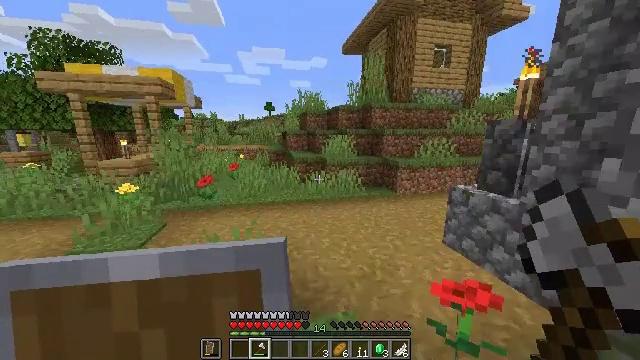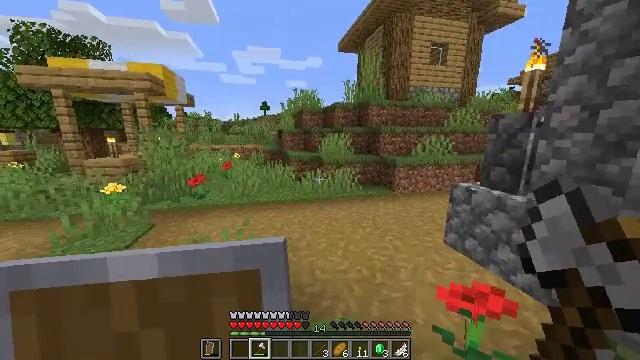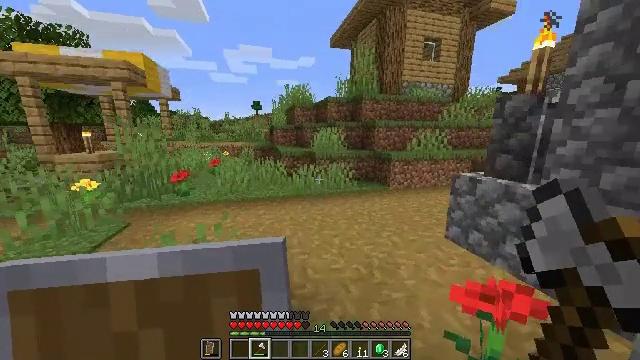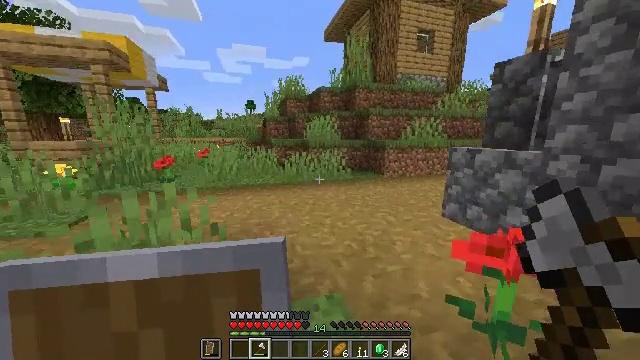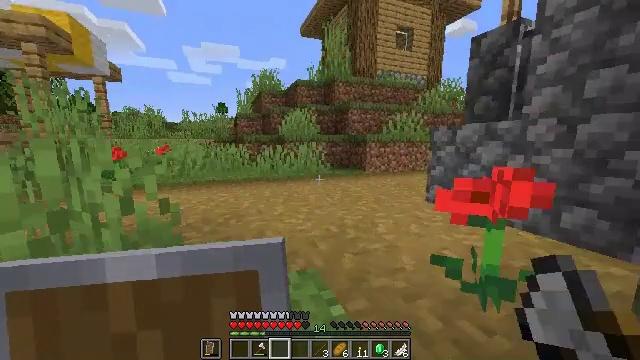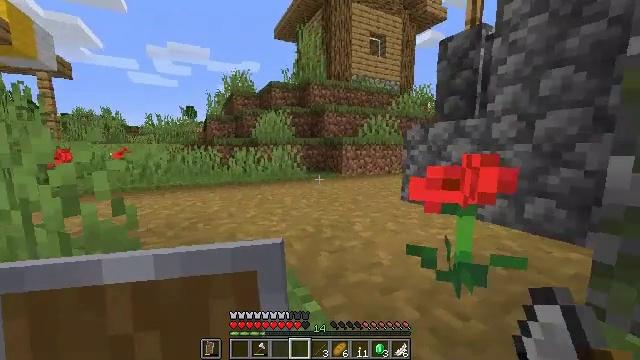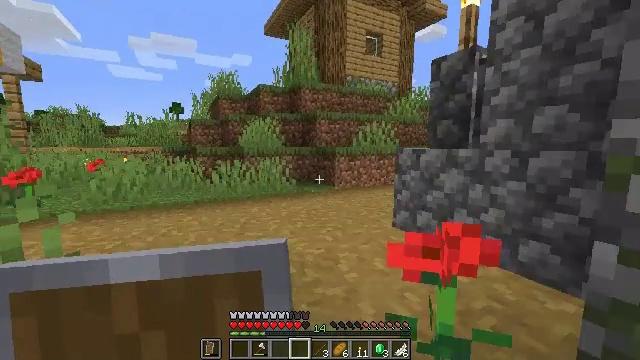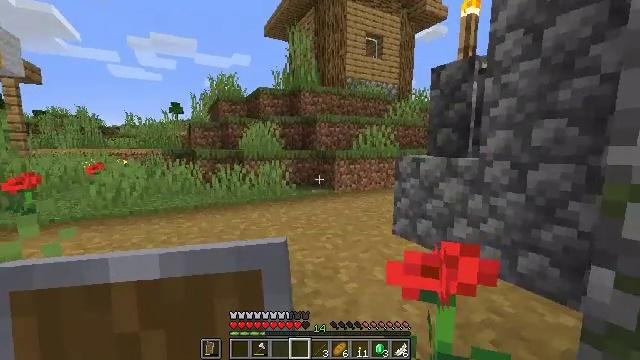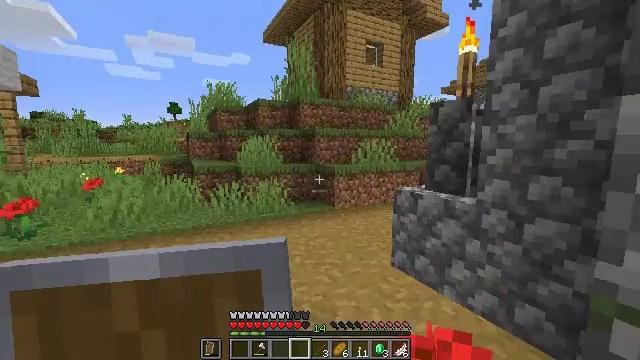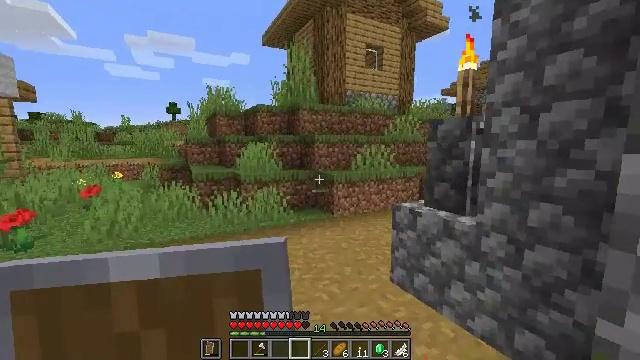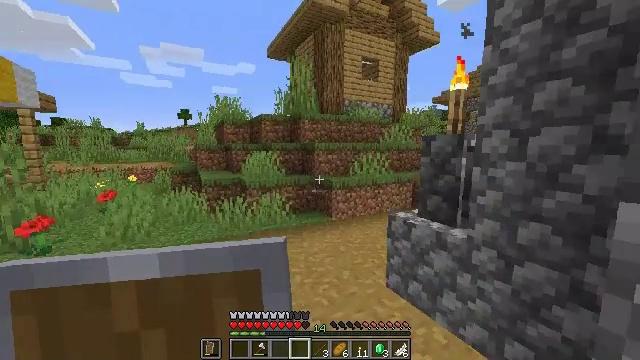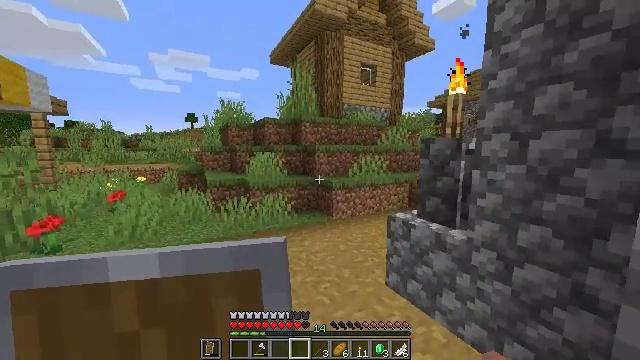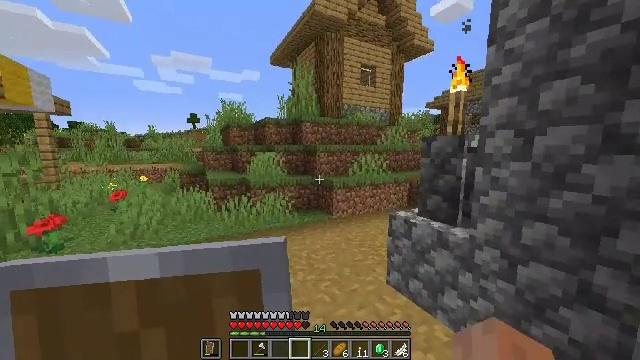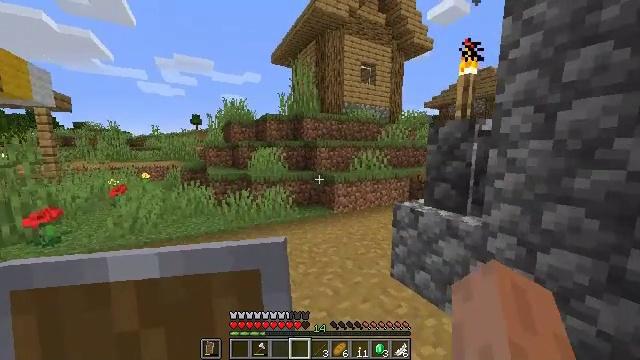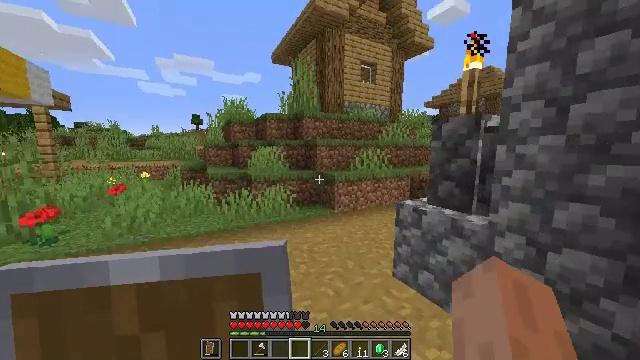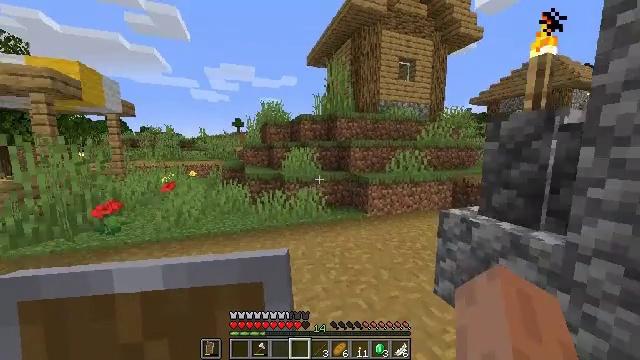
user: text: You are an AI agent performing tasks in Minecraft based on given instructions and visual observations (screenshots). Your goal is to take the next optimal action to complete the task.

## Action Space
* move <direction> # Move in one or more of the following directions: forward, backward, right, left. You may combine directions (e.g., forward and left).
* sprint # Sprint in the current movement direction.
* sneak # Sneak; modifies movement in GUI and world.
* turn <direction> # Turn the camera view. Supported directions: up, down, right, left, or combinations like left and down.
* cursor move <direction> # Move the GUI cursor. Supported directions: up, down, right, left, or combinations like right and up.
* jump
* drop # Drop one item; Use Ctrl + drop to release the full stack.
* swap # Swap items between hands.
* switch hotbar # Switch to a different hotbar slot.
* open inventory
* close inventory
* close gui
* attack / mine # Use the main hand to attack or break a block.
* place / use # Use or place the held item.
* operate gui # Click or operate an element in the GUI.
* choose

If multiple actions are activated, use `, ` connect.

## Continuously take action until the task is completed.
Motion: motion action
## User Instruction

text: Remove the cauldron from its current position.
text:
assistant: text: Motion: move forward, sprint, turn right, jump
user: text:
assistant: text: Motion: move forward, sprint, turn right, jump
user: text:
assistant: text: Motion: move forward, sprint, turn right, jump
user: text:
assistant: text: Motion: move forward, sprint, turn right and up, jump
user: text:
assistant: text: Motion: move forward, sprint, turn right and up, jump
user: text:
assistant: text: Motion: move forward, sprint, jump
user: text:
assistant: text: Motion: move forward and move left, sprint, jump
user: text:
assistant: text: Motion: move forward and move left, sprint, jump
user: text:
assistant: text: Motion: move forward and move left, sprint, jump
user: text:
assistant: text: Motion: move forward and move left, sprint, jump
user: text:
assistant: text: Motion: move forward and move left, sprint, jump
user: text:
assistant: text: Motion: move forward, jump
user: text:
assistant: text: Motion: move forward, jump
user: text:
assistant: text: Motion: move forward, jump
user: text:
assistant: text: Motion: move forward, turn left, jump
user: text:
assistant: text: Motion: move forward, turn left and down, jump, switch to hotbar 2
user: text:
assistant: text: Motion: move forward, turn left and down, jump, switch to hotbar 2
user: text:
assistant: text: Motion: move forward, turn left and down, jump, switch to hotbar 2
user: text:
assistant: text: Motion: move forward, turn left and down, jump
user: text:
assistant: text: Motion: move forward, turn left, jump
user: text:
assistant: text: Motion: move forward, turn left, jump
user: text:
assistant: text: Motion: move forward, turn left and up, jump
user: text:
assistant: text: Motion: move forward, turn left, jump
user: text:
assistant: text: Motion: move forward, jump
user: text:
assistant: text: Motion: move forward, sprint, jump
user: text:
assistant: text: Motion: move forward, sprint, turn right and up, jump
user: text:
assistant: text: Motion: move forward, sprint, turn right and up, jump
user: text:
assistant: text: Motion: move forward, sprint, jump
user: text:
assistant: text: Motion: move forward, sprint, jump
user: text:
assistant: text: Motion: move forward, sprint, jump